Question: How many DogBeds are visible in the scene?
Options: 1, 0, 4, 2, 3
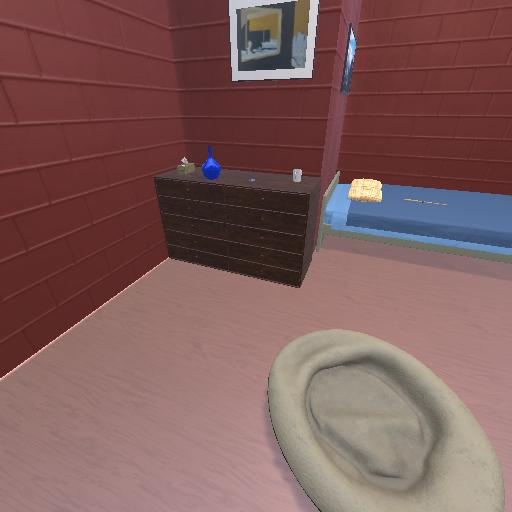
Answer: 1